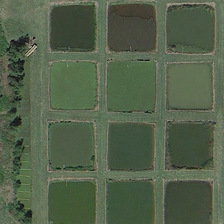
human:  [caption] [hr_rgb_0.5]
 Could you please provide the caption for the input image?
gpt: twelve ponds are in four rows near a row of green trees .

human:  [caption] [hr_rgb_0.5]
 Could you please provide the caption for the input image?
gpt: twelve ponds are in four rows near a row of green trees .

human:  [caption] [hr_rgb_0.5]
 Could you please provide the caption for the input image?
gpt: twelve ponds are in four rows near a row of green trees .

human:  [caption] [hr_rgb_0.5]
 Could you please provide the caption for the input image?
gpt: twelve ponds are in four rows near a row of green trees .

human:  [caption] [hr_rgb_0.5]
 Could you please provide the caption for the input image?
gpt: twelve ponds are in four rows near a row of green trees .